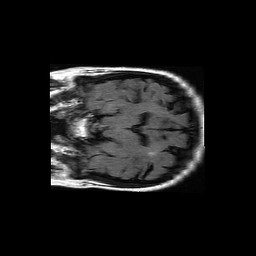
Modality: FLAIR
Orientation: coronal
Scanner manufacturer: ge
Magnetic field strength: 1.5 T
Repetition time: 8.002 s
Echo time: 0.1252 s